Field crop: maize
Growth stage: 2
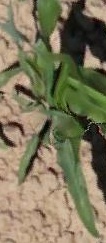
Species: maize